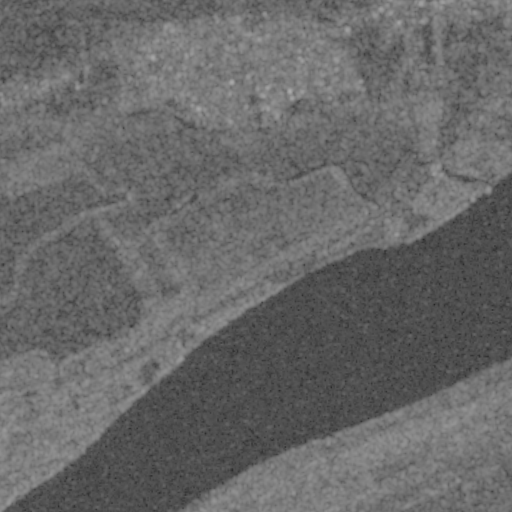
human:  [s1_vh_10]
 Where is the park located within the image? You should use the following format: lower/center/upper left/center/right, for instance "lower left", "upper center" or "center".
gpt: The park is located in the upper center of the image.
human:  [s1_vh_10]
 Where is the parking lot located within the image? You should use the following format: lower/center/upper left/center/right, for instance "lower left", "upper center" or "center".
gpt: The parking lot is located in the upper center of the image.
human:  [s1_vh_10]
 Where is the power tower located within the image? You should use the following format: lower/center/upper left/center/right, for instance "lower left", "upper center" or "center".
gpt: The power tower is located in the upper right of the image.
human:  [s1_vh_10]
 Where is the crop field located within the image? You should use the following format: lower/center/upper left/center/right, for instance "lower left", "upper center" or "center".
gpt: There is no crop field in the image.

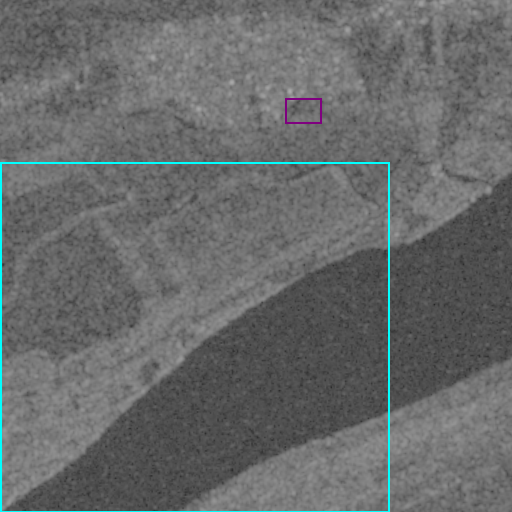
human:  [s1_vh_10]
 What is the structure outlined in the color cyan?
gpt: The structure outlined in cyan is a crop field.
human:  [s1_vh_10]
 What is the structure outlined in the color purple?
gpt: The structure outlined in purple is a park.
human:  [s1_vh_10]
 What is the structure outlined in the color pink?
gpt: There is no pink outline.